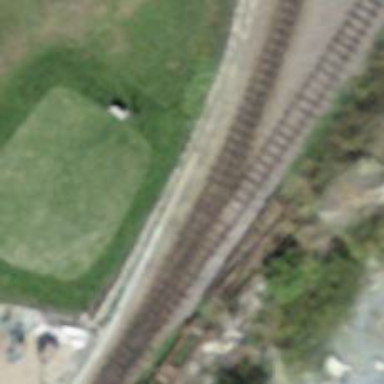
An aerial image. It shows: Preserved narrow-gauge railway track.